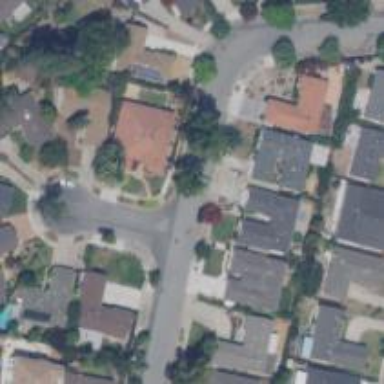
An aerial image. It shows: Driveway.